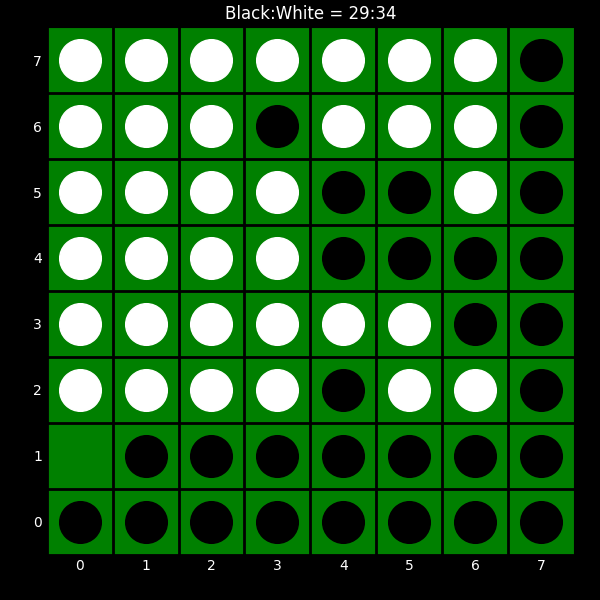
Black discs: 29
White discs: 34